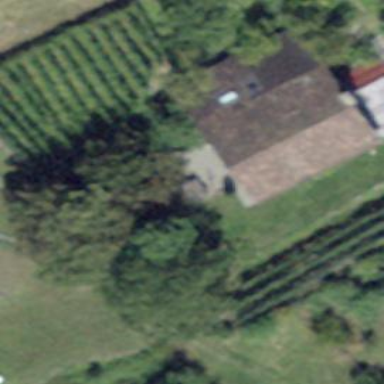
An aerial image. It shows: Vineyard with grape crops.